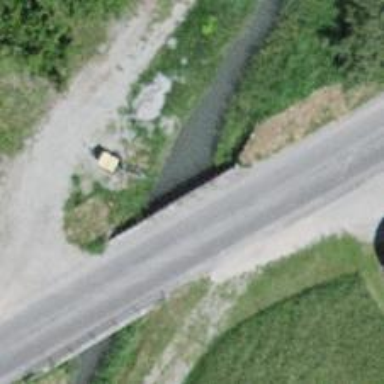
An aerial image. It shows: Culvert underpass for canal.